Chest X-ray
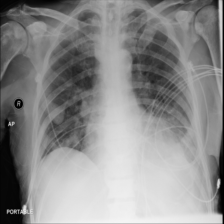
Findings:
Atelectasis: negative
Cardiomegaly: negative
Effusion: positive
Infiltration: positive
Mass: negative
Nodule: negative
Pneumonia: negative
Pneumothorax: negative
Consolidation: negative
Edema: negative
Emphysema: negative
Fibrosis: negative
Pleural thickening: negative
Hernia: negative